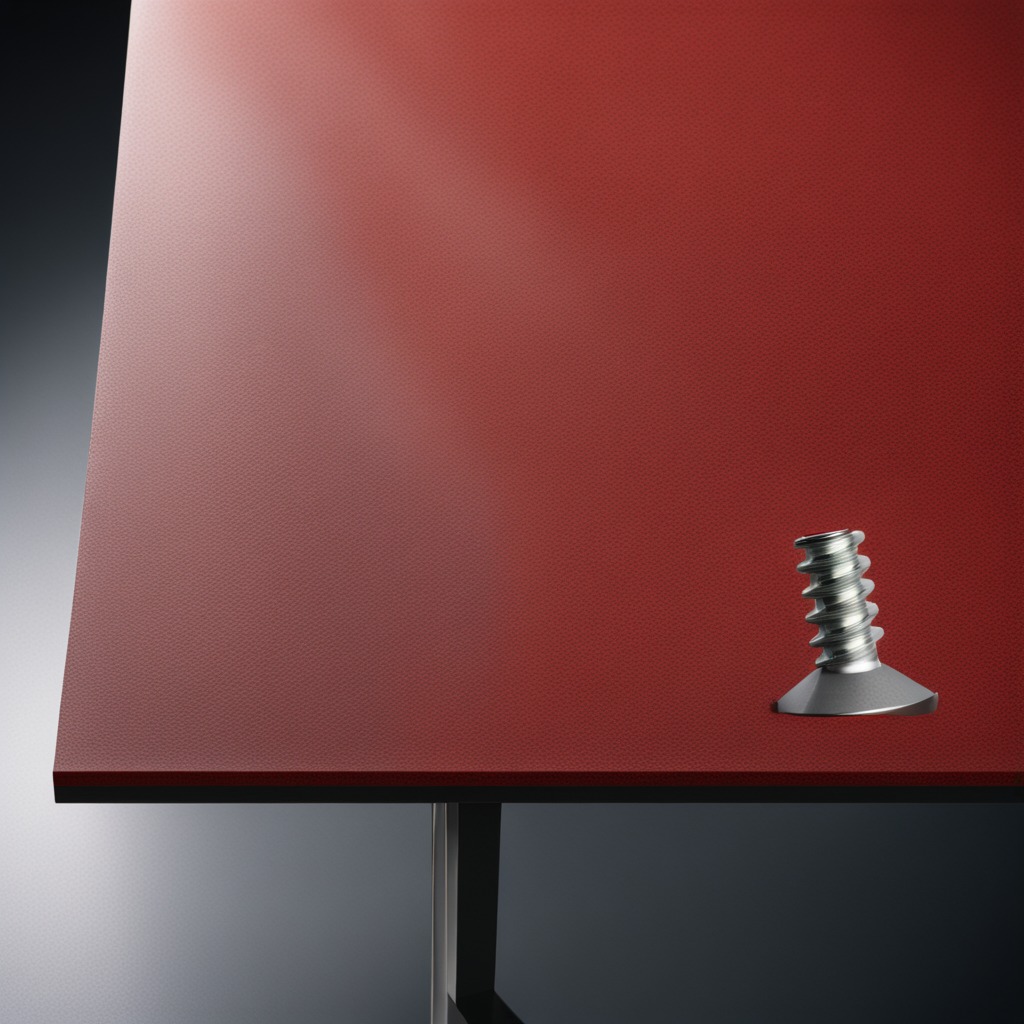
A metal screw lies on a clean granite tabletop covered with a red rubber mat inside a workshop under bright overhead lighting crisp shadows high clarity worn but beneath the mat